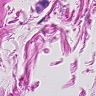
Metastatic tissue present: no